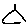
Label: triangle